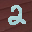
Label: 2